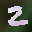
Label: 2